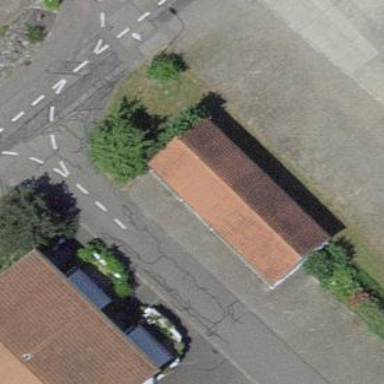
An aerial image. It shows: Residential building.